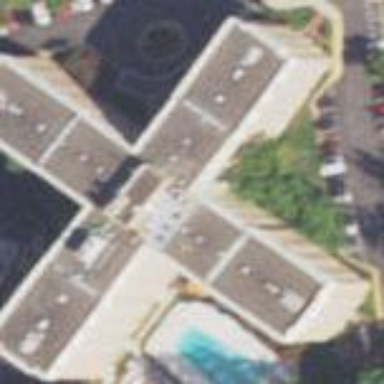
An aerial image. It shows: View of apartment building.